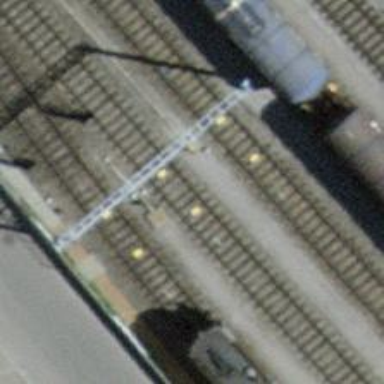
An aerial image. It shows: Railway signal.